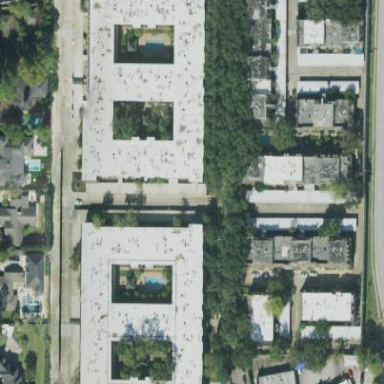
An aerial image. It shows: Condominium in residential area.